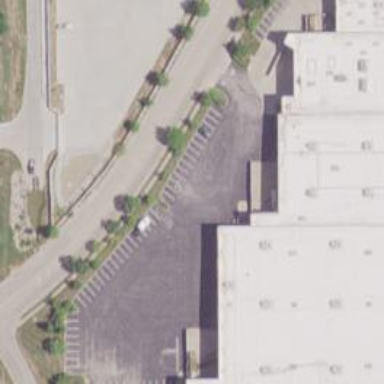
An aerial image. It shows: Department store building.